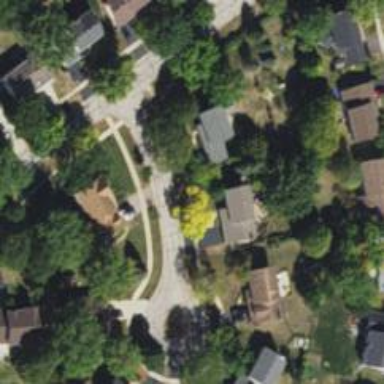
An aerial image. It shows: Residential road with separate asphalt sidewalk.